Question: I'm setting my NavigationBar's translucent property to NO via the UINavigationBar appearance proxy in my AppDelegate.
Then, to get rid of the 1 pixel-height separator between UINavigationBar and my view's below it, in my ViewController, I'm setting 'self.navigationcontroller.navigationbar.clipsToBounds = YES;'.
This is to remove the separator and achieve an effect similar to this...

There's an additional view with Dates underneath the UINavigationBar.
However, when I begin to use clipsToBounds = YES, my status bar goes completely black. I don't want this. I want it to be 'blue', just like it is in the photo for this CBS Sports app.
How can I change the color of the status bar, or why is my color from the navigation bar no longer extending up to the status bar? [Also, I'm using an embedded NavigationController, not one that I dragged out onto the view]
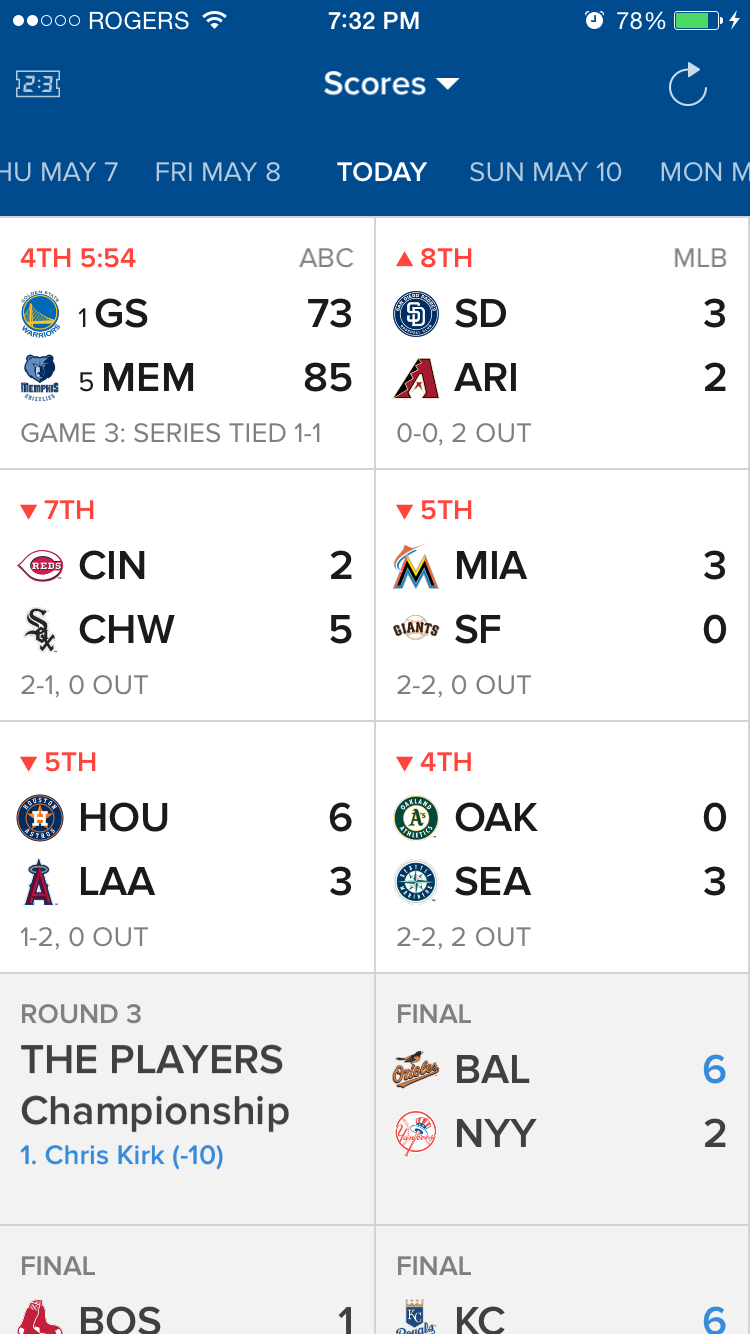
Answer: Do not set the 'clipsToBounds' property to 'YES'. The way extended bars work is the layer is drawn beyond its bounds until under the status bar.
You have two options here. One is to remove the separator using runtime trickery, which I have explained how to do in <URL>.
Since your case does not involve translucent navigation bar, it will be much simpler. What you want to set is 'shadowImage' to be empty like so:
'''
self.navigationController.navigationBar.shadowImage = [UIImage new];
'''
But you'll notice this does not work right away. Documentation mentions that this will not work until a background image is not set using one of the 'setBackgroundImage:' methods. Since your bar is not translucent and has a single color, you can create a 1x1px wide image with the color, and set it as the background image.